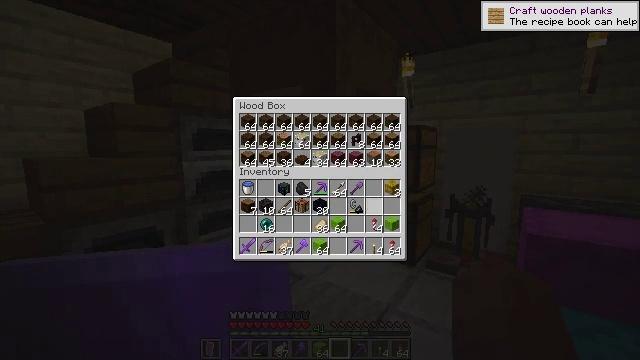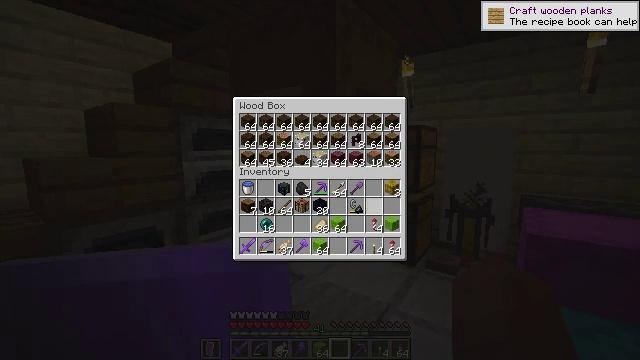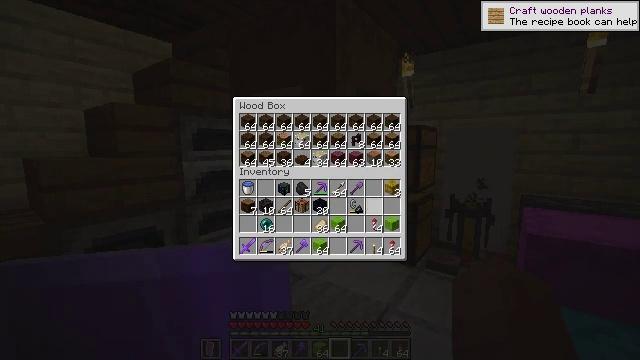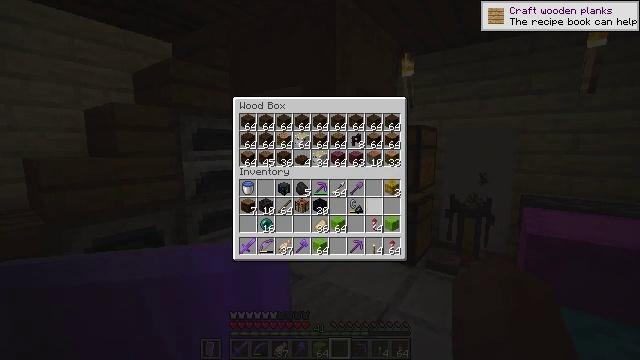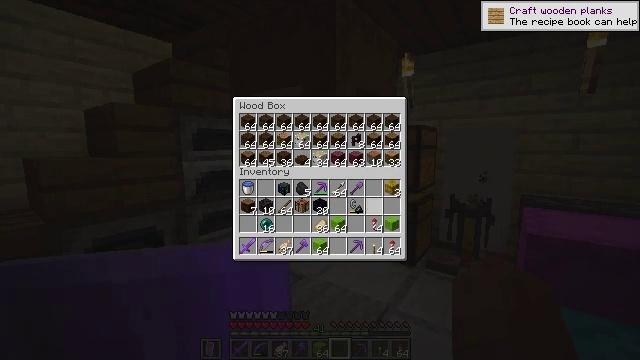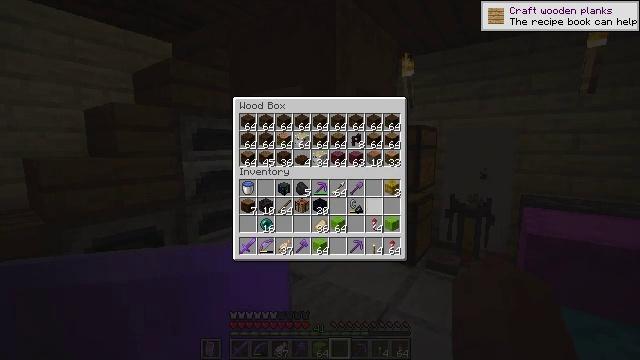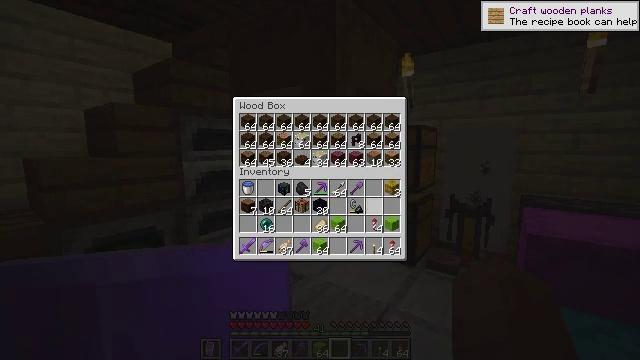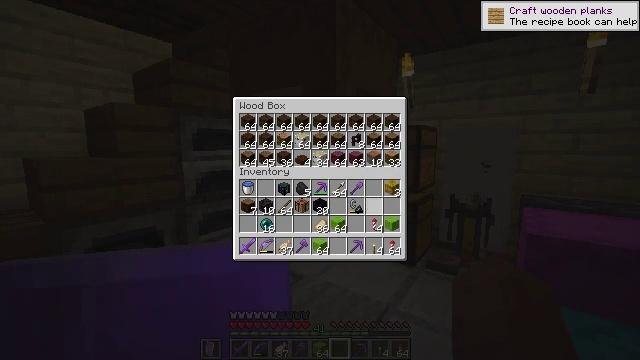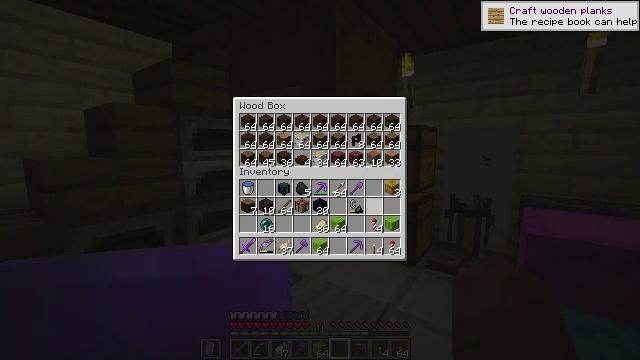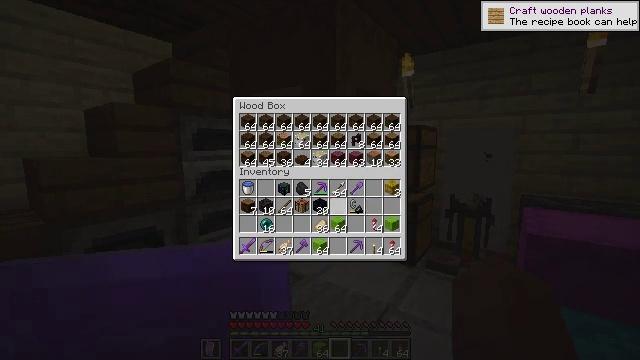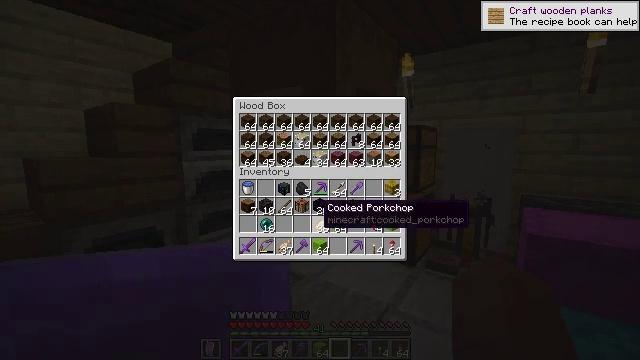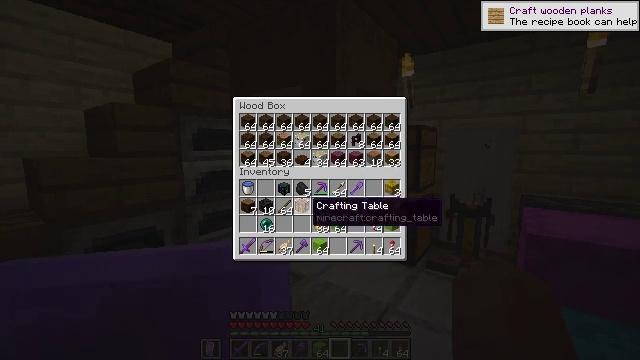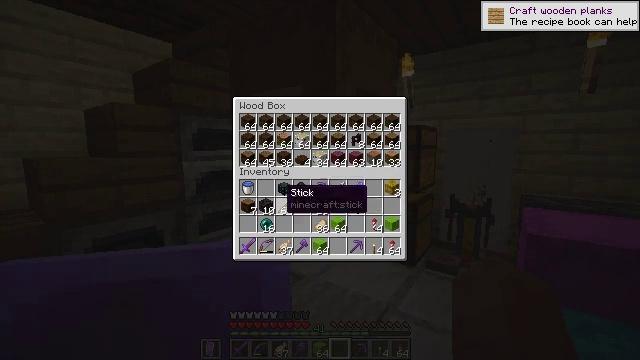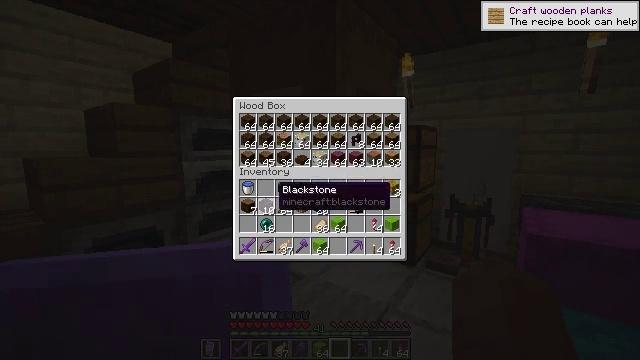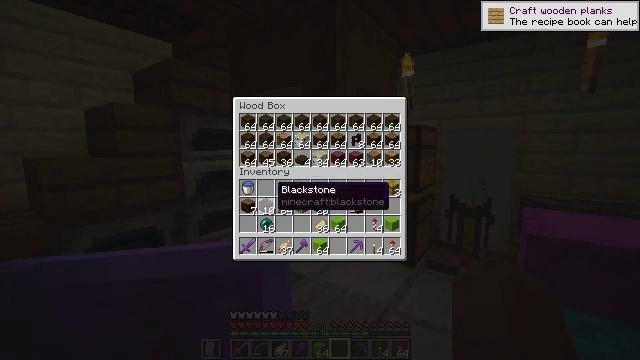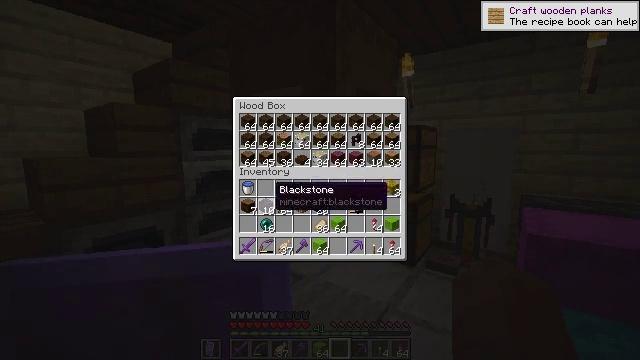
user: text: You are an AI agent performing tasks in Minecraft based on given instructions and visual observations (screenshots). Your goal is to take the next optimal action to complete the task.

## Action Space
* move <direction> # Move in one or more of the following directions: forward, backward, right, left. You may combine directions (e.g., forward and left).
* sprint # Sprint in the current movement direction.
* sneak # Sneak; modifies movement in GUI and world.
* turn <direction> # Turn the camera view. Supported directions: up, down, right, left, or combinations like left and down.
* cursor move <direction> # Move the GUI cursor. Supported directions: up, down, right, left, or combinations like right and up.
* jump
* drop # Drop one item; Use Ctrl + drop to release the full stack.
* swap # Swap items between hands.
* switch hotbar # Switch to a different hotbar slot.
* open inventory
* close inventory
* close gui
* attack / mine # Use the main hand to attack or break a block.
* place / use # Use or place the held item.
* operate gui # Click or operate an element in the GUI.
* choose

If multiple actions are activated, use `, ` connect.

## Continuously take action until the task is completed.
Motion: motion action
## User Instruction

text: Attack the brown shulker box to remove it.
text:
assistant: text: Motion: sneak, attack / mine
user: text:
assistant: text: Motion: sneak, attack / mine
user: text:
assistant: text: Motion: sneak, attack / mine
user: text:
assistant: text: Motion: sneak, attack / mine
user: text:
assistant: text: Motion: sneak, attack / mine
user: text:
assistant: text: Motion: sneak, attack / mine
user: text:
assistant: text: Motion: sneak, attack / mine
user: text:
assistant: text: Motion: sneak
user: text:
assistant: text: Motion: sneak, turn left and down
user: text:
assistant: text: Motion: sneak, turn left
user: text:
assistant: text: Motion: sneak, turn left
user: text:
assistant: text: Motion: sneak, turn left and up
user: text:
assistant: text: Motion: sneak, turn left
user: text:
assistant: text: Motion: sneak
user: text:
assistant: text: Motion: sneak
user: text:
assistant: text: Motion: sneak, turn left
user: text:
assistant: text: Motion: sneak
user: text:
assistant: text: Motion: sneak
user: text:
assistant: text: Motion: sneak
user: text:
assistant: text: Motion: sneak
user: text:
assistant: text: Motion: sneak
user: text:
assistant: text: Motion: sneak
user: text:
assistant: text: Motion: sneak, attack / mine
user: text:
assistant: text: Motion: sneak, attack / mine
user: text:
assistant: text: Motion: sneak, attack / mine
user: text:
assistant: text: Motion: sneak, attack / mine
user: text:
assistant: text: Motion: sneak, attack / mine
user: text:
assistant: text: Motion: sneak, attack / mine
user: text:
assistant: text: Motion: sneak, attack / mine
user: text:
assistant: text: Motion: sneak, attack / mine